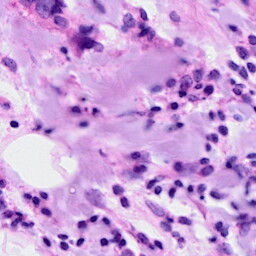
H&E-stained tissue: Breast